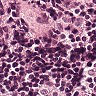
Metastatic tissue present: no